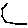
Label: hexagon